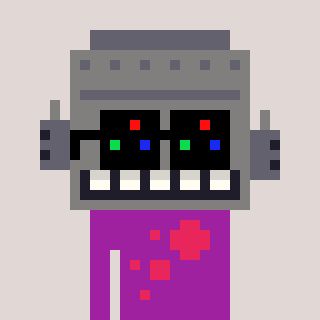
a pixel art character with square black sunglasses, a robot-shaped head and a magenta-colored body on a warm background